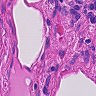
Metastatic tissue present: no